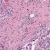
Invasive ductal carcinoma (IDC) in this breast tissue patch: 1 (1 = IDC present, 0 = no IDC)